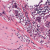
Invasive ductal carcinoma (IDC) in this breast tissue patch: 0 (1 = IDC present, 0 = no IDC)